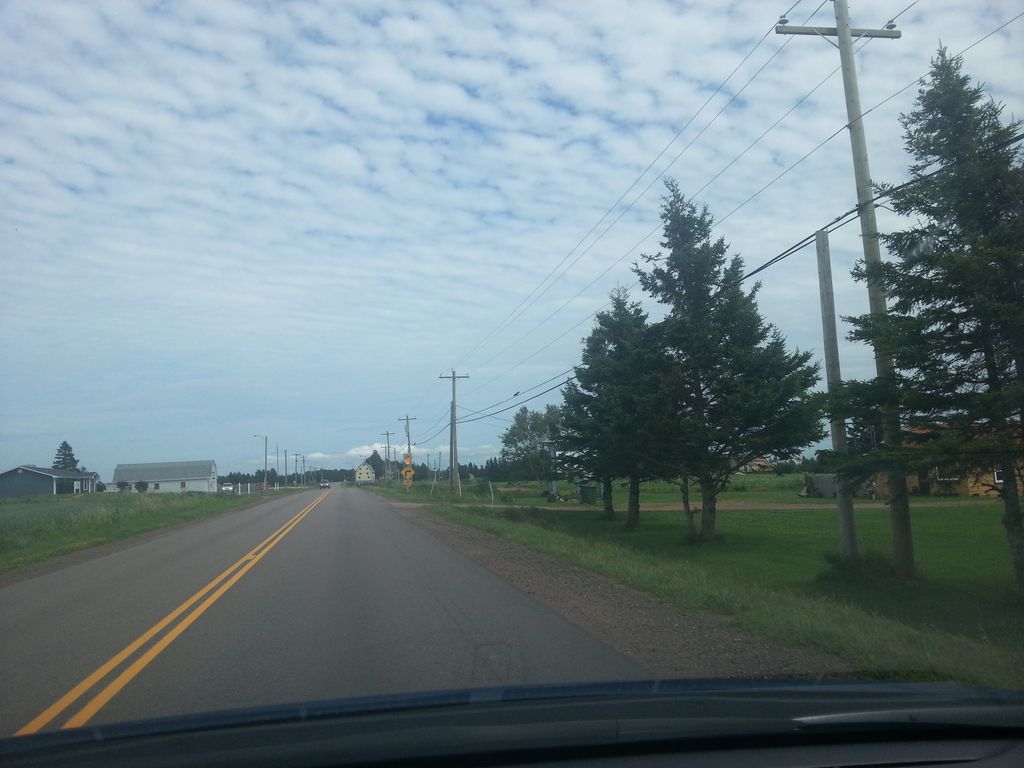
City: charlottetown